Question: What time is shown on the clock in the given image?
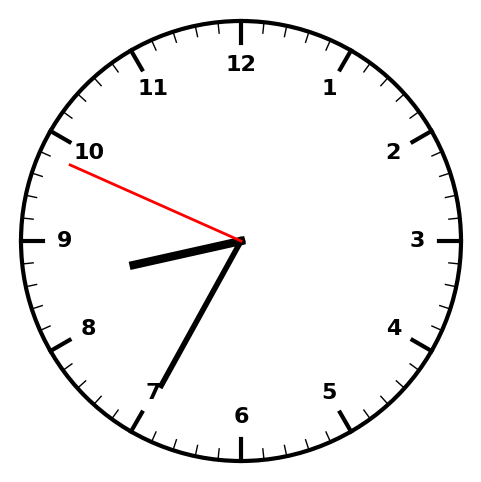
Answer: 08:34:49